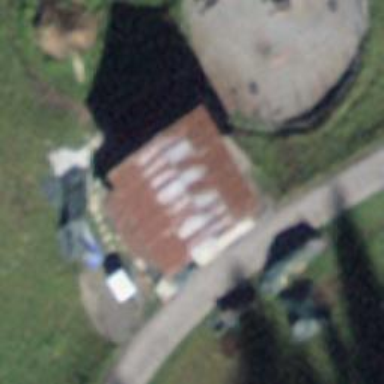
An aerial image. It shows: Rural barn.